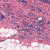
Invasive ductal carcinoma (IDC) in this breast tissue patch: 0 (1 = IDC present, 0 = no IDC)